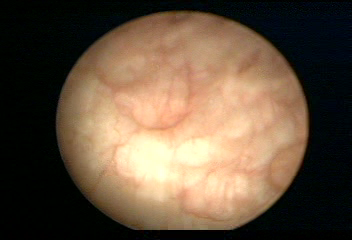
Modality: WLC
Class: Normal mucosa
Bladder cancer association: No